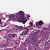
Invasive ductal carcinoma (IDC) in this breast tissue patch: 0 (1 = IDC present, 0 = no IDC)